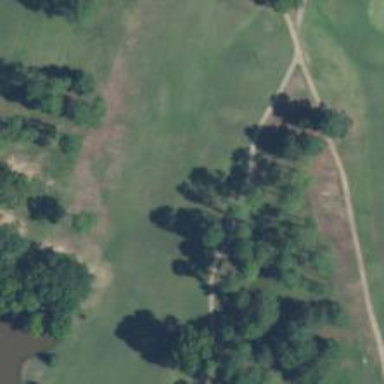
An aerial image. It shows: Path for golf carts.